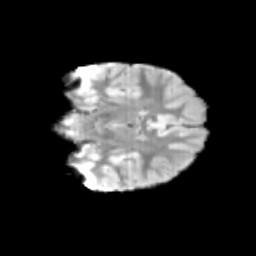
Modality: T2w
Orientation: coronal
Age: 9
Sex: male
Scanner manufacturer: siemens
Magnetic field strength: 3 T
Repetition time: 3.8 s
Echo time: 0.07 s